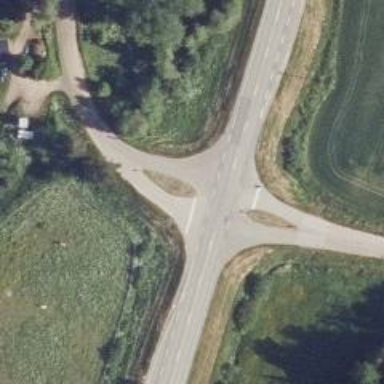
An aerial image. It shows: Road with stop sign.